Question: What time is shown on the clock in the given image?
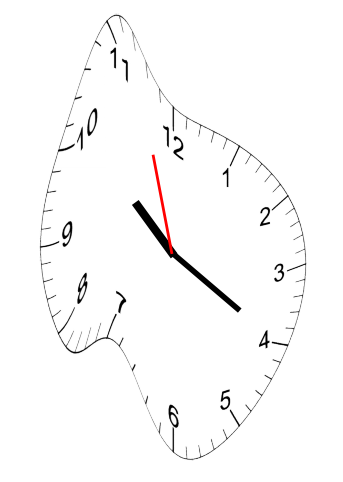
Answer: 10:19:57